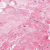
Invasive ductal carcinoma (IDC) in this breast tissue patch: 0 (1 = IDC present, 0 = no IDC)